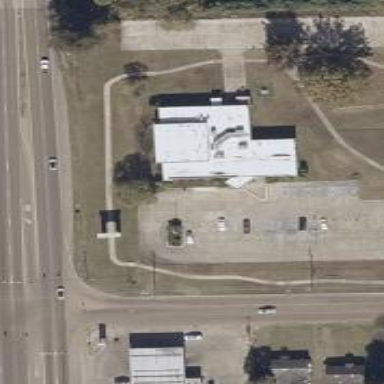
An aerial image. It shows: Healthcare clinic is depicted in the image.